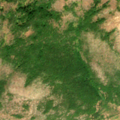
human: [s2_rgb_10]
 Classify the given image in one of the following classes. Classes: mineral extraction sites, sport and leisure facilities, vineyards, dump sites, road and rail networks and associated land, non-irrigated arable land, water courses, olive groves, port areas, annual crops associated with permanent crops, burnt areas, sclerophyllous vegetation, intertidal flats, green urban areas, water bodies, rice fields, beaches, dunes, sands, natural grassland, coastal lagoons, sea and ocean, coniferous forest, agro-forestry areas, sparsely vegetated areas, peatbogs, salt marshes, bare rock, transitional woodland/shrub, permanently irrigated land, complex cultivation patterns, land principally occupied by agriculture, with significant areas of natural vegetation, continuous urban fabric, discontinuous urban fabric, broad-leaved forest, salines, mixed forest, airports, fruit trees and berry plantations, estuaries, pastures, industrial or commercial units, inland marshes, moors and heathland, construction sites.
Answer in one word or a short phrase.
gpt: broad-leaved forest, natural grassland, transitional woodland/shrub